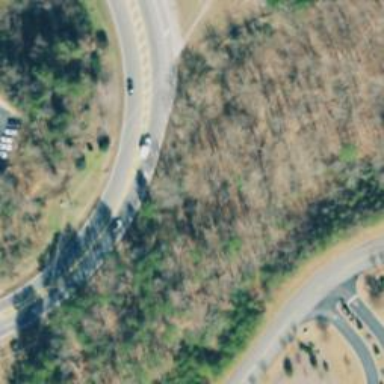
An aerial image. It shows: Asphalt road designated as trunk highway.